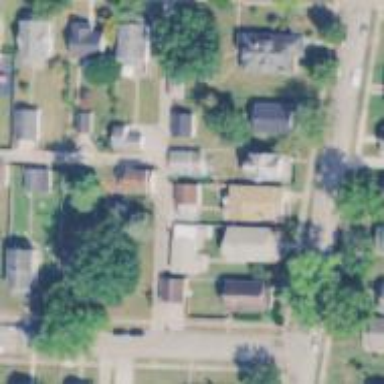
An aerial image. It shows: Alley classified as service road.